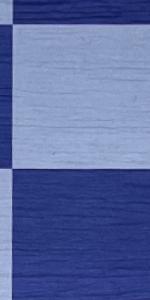
Label: Empty